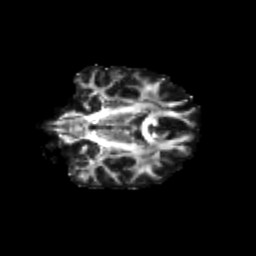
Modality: FA
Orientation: coronal
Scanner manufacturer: siemens
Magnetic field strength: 3 T
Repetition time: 9.2 s
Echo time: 0.084 s